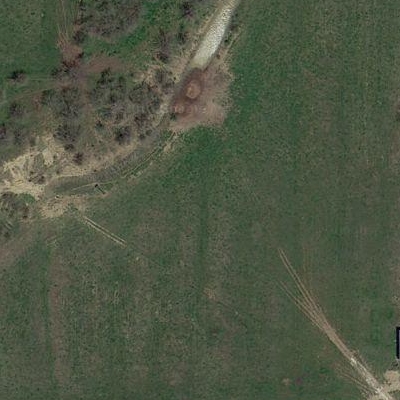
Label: Grass